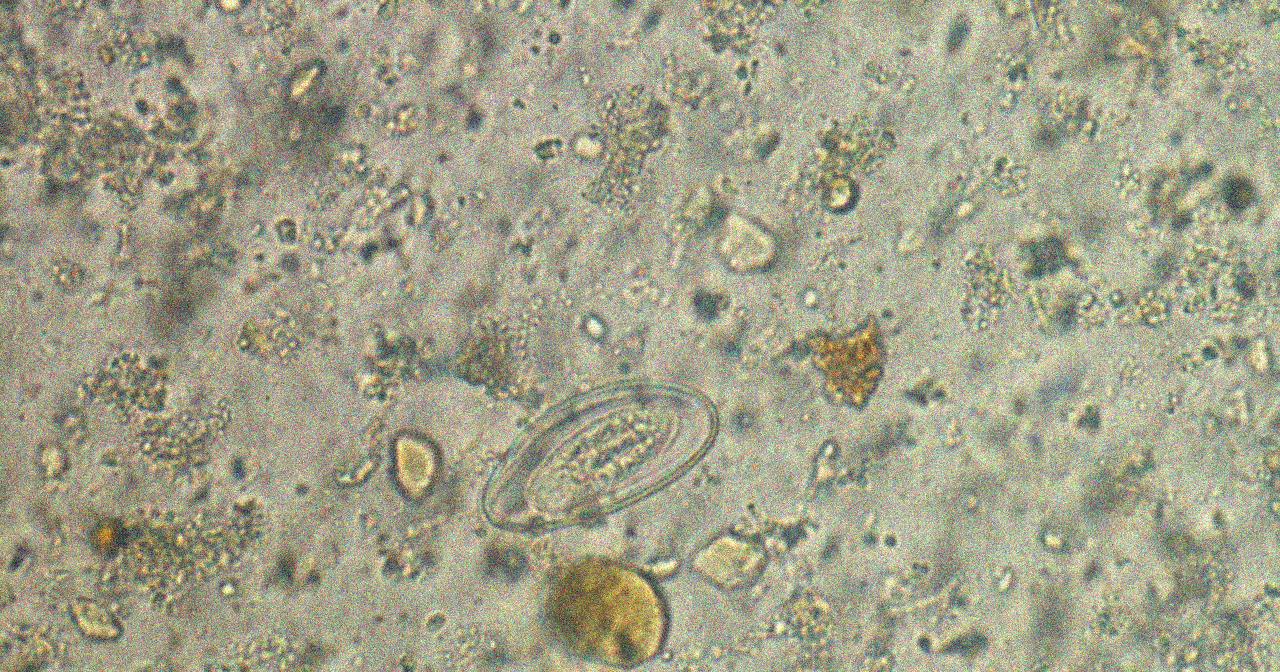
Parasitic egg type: Enterobius vermicularis